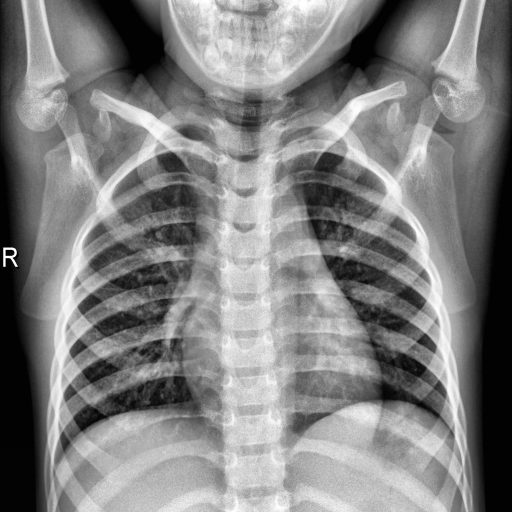
Finding: NORMAL